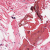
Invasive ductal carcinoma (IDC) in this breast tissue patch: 0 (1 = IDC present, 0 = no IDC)